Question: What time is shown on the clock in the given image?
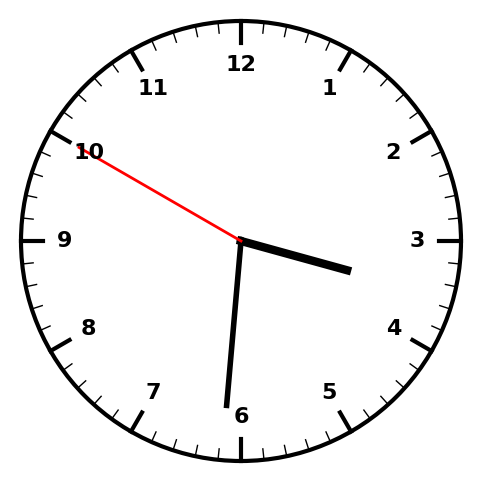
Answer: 03:30:50